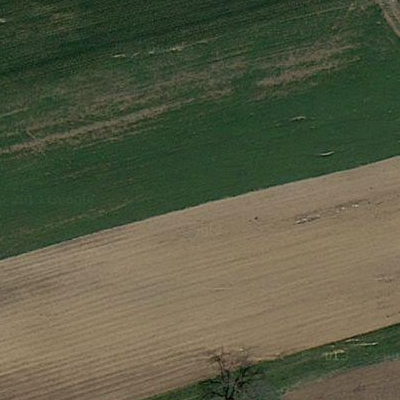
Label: Field